Field crop: maize
Growth stage: 2
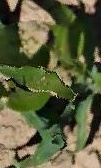
Species: maize